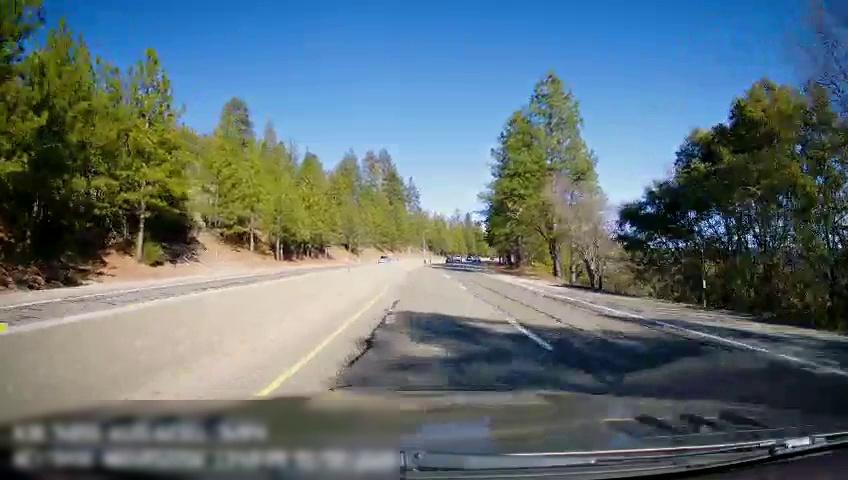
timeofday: Day
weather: Sunny
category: Drivable Space
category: Drivable Space
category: Lanes | Current Lane
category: Lanes | Current Lane
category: Lanes | Alternate Lane
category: Lanes | Opposite Lane